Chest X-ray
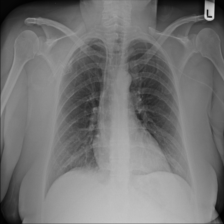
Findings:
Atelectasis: negative
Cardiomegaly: negative
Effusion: negative
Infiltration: negative
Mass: negative
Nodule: negative
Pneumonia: negative
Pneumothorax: negative
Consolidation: negative
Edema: negative
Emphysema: negative
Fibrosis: negative
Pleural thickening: negative
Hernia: negative